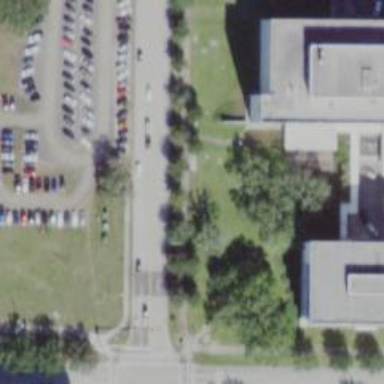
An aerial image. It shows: Footway along the parkway.